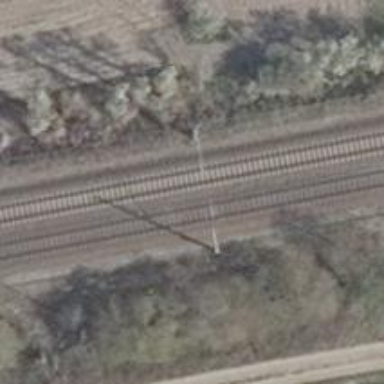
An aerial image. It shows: Milestone along the railway with catenary mast.